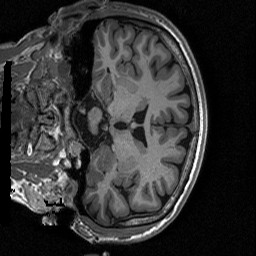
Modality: T1w
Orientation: coronal